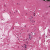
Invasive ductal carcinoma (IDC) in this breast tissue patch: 0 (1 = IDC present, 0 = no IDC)